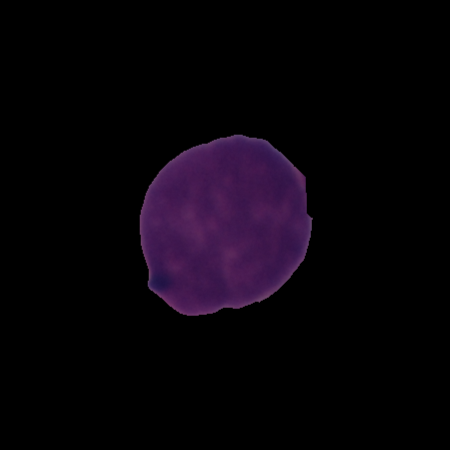
Label: cancer